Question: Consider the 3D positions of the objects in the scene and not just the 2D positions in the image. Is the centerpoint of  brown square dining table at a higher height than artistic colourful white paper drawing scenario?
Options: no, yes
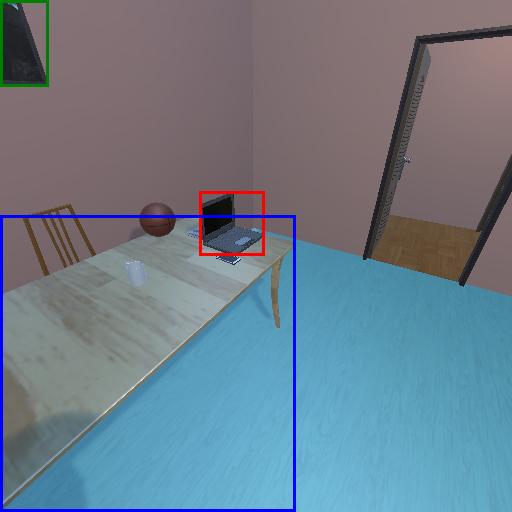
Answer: no